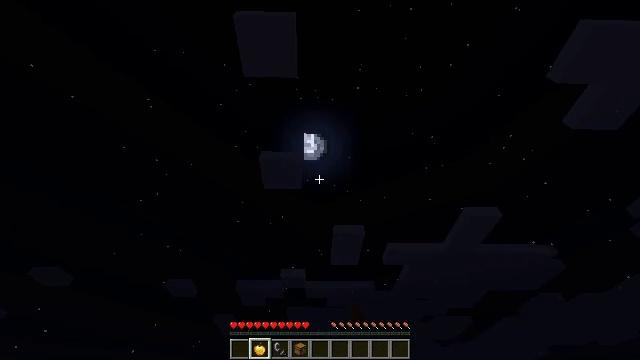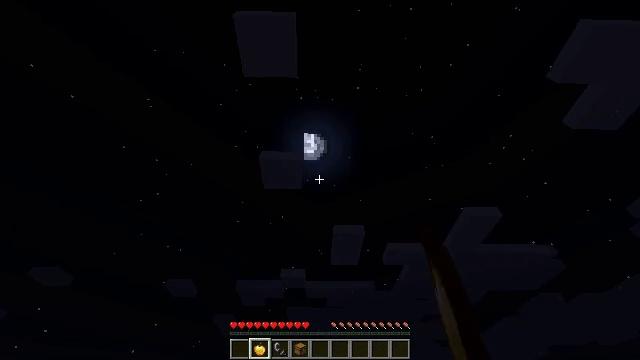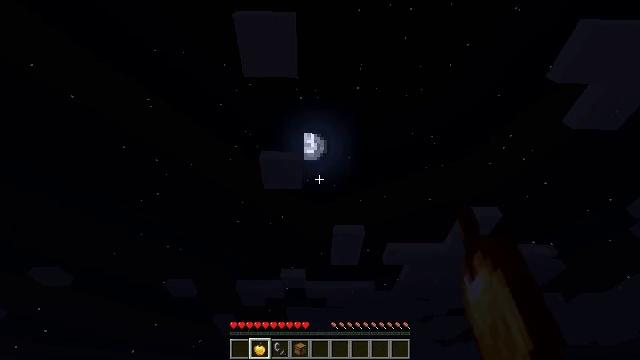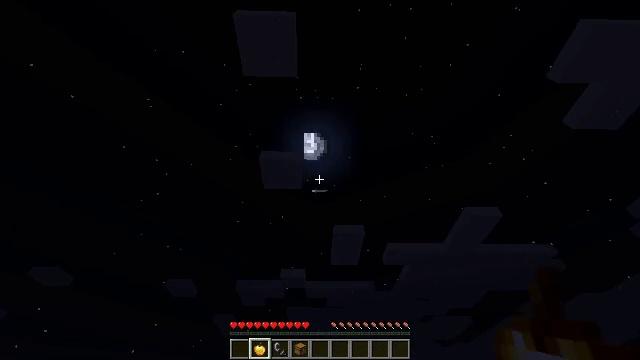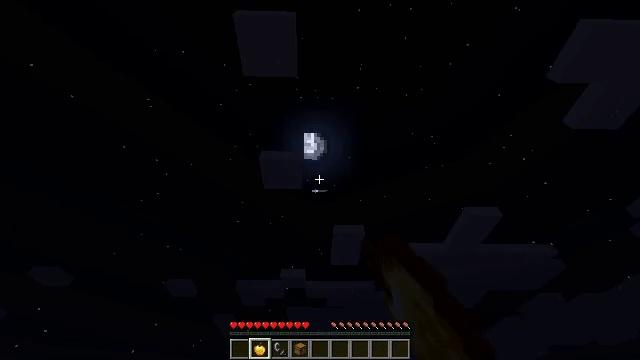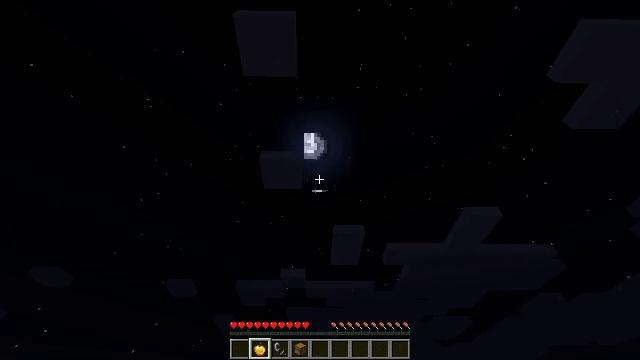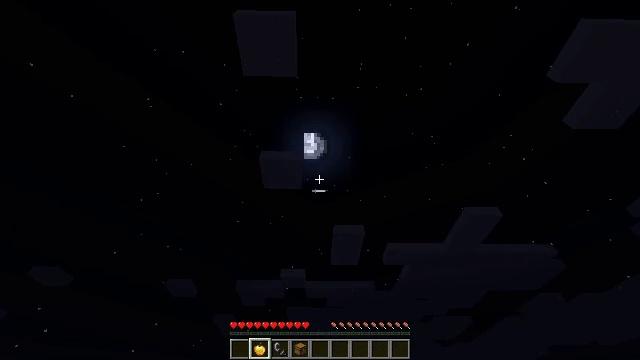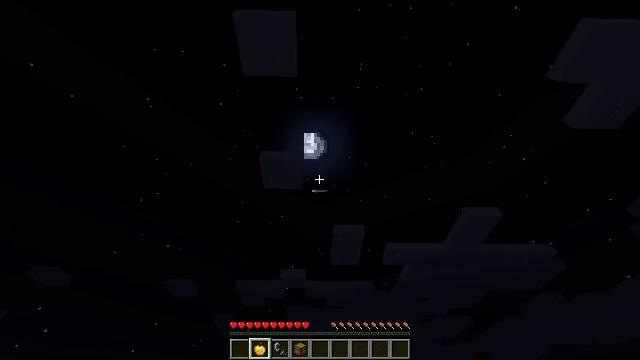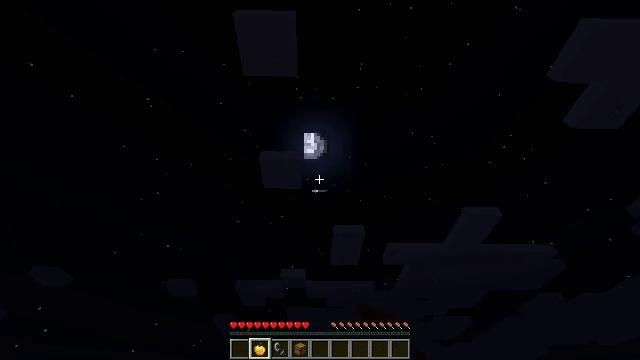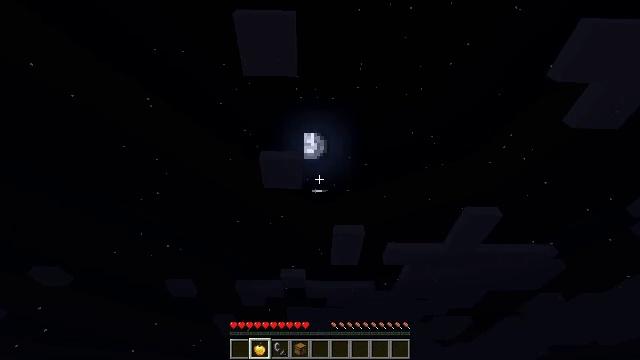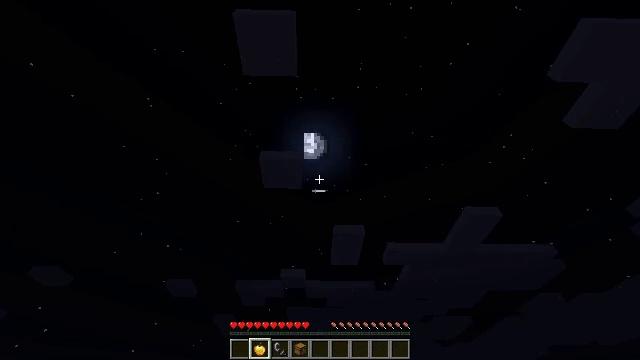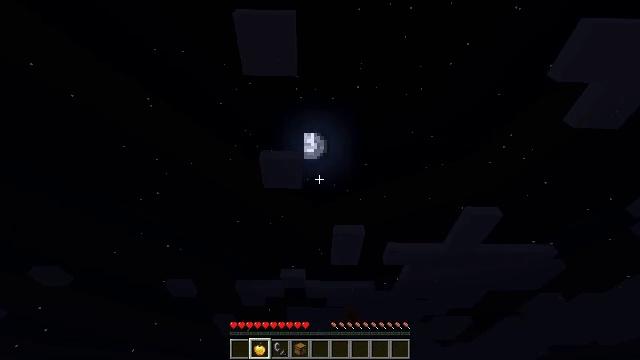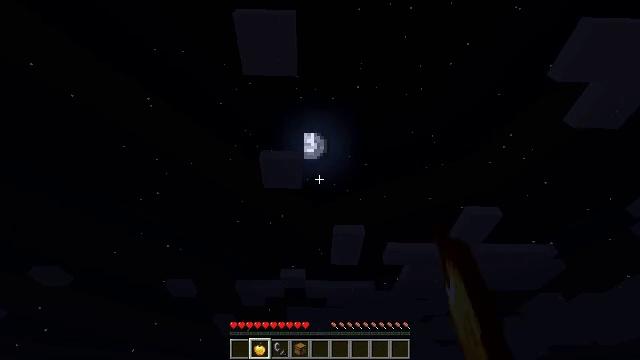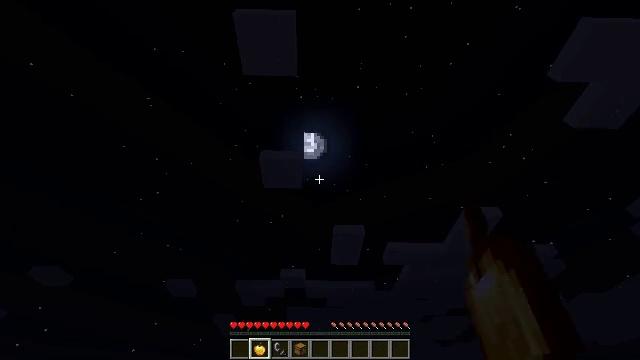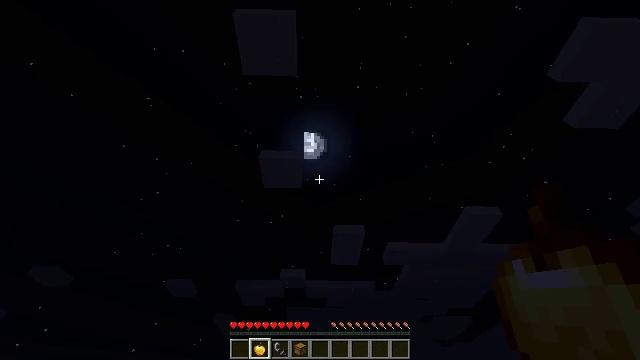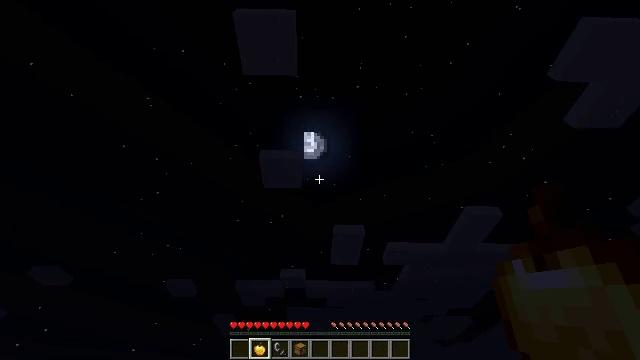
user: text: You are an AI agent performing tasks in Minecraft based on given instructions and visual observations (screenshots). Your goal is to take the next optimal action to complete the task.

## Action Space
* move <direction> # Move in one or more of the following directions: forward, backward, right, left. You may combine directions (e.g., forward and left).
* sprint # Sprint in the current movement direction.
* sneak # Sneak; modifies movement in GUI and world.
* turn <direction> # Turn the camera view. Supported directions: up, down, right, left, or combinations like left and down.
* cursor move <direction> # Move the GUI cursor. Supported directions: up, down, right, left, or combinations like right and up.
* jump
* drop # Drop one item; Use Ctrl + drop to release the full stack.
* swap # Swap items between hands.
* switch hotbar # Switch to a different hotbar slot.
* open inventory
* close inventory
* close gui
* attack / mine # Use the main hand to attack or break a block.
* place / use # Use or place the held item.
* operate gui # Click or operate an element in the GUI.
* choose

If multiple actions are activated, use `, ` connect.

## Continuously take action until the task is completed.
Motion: motion action
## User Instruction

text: Remove a flint and steel from the inventory.
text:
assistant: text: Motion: no_op
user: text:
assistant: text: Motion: no_op
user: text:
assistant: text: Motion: attack / mine
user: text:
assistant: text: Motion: attack / mine
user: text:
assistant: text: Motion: attack / mine
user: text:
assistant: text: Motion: no_op
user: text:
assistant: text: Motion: attack / mine
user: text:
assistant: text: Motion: attack / mine
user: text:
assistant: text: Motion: attack / mine
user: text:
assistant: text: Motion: attack / mine
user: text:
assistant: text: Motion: attack / mine
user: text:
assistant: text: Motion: attack / mine
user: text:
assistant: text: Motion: attack / mine
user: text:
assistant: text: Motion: no_op
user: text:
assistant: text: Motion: no_op
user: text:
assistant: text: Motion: no_op
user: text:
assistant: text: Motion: no_op
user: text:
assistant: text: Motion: no_op
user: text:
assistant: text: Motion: attack / mine
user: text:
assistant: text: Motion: attack / mine
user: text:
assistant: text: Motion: turn left and down, attack / mine
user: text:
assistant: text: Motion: turn left and down
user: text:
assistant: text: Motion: turn left and down
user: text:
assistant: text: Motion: turn left and down
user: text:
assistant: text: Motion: turn left and down
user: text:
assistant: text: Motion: turn left and down
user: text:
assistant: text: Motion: no_op
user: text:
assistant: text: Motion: no_op
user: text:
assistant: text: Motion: no_op
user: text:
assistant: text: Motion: turn left and down